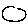
Label: moon